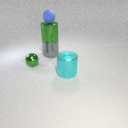
large cyan metal cylinder to the right of small green metal sphere